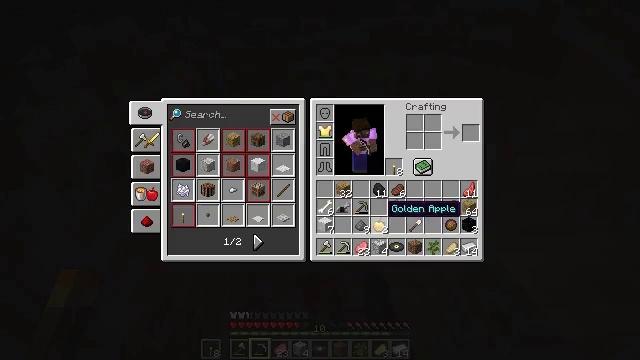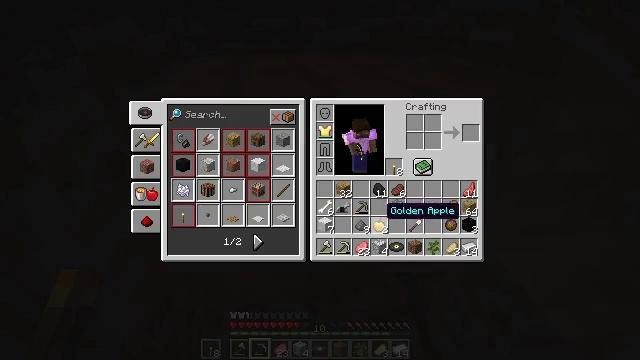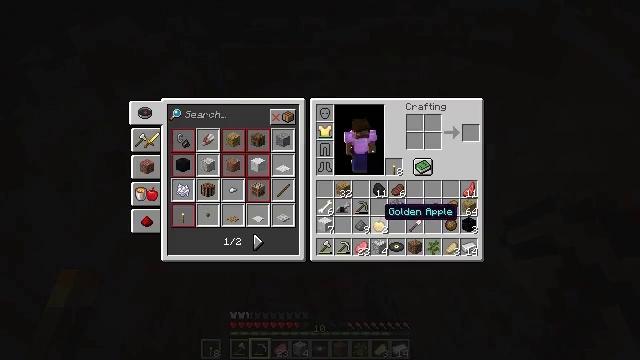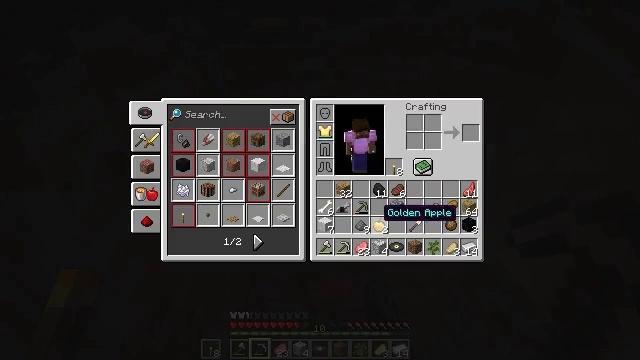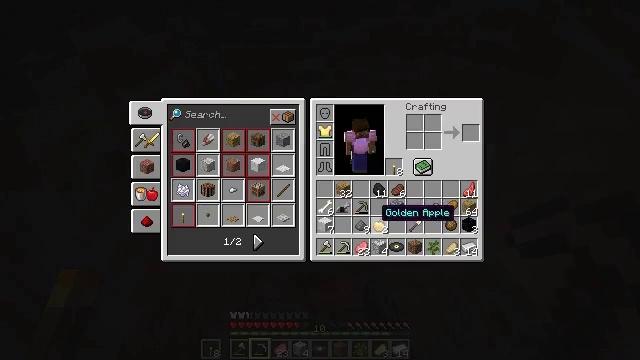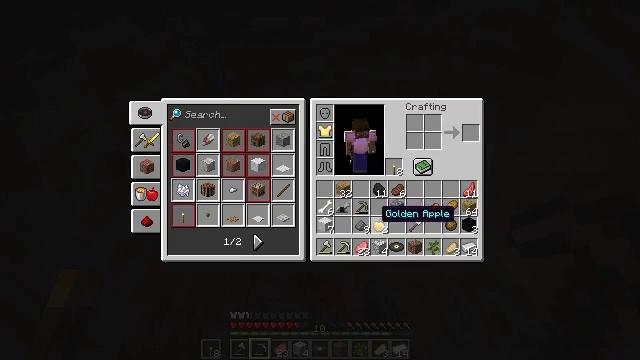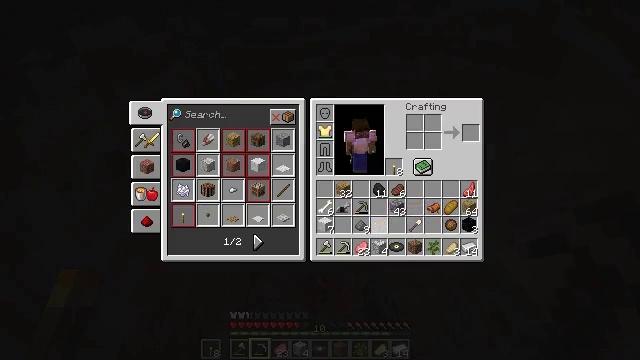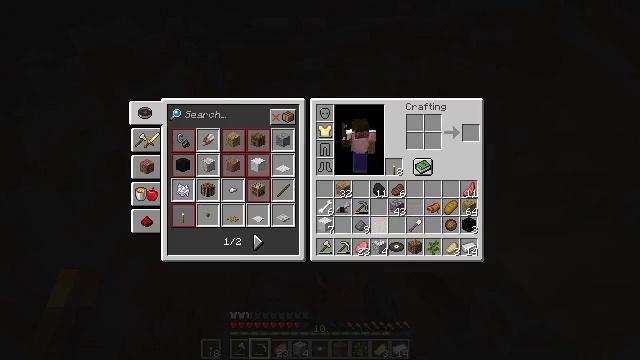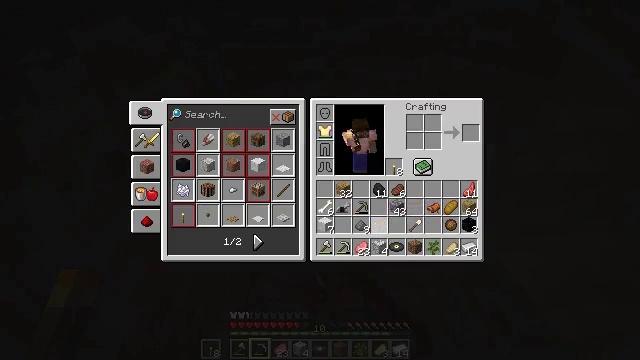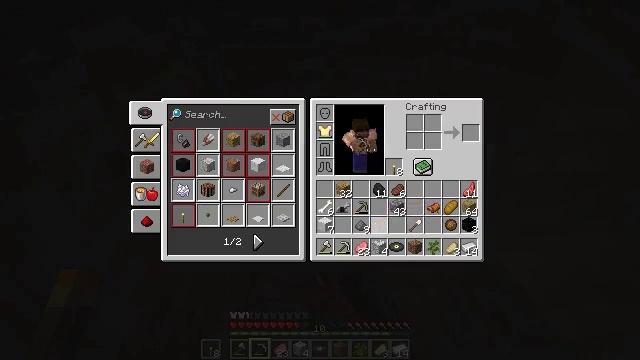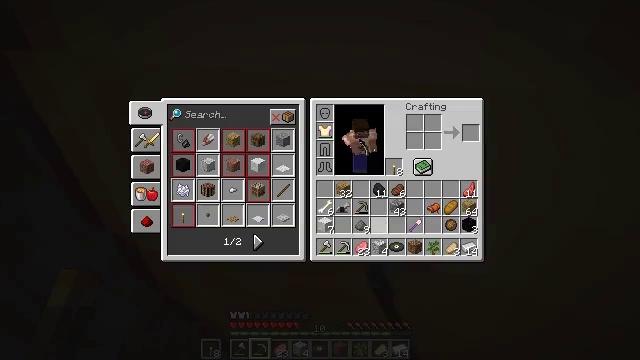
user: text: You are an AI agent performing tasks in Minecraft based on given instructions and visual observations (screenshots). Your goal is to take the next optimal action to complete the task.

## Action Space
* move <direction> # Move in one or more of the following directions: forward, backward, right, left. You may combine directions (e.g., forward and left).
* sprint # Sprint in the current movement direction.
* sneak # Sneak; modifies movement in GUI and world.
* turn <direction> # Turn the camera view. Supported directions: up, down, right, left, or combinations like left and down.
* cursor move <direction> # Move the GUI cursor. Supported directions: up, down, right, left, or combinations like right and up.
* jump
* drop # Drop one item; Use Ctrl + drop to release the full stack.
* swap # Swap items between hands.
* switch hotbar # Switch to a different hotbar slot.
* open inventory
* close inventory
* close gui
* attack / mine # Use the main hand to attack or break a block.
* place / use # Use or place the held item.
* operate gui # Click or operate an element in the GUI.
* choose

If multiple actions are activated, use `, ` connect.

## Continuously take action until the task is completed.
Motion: motion action
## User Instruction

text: Remove a golden apple from the inventory.
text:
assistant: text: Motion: sprint, open gui
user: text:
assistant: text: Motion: sprint
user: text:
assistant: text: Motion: sprint
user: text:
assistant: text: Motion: sprint
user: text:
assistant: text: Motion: sprint
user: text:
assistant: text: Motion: sprint, drop
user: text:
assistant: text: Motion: sprint, drop
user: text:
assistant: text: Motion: sprint, drop
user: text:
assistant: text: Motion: sprint
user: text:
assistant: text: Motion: sprint
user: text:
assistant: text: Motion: sprint